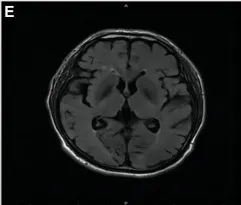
MRI images of the orbit, cervical spine, and brain. Brain MRI.
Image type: radiology (mri)